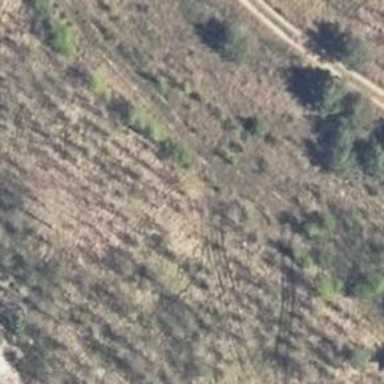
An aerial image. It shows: Grass track with grade5 tracktype.